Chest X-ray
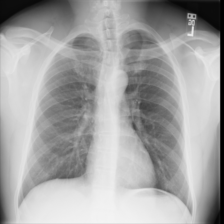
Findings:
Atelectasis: negative
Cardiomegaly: negative
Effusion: negative
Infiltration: negative
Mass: negative
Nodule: negative
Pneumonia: negative
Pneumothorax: negative
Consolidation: negative
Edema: negative
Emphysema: negative
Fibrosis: negative
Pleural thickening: negative
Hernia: negative